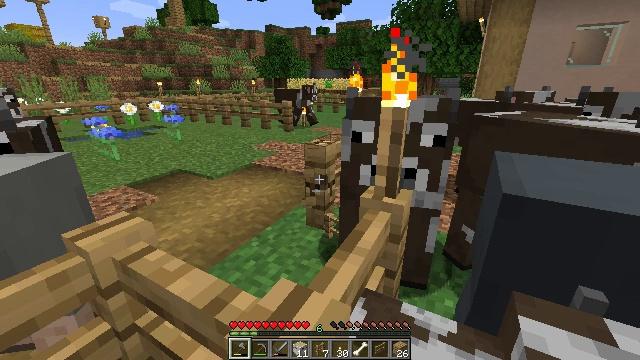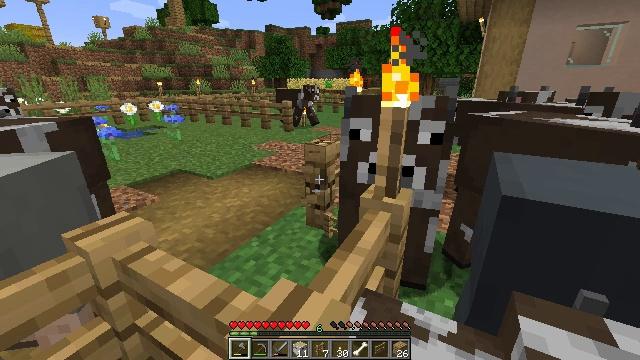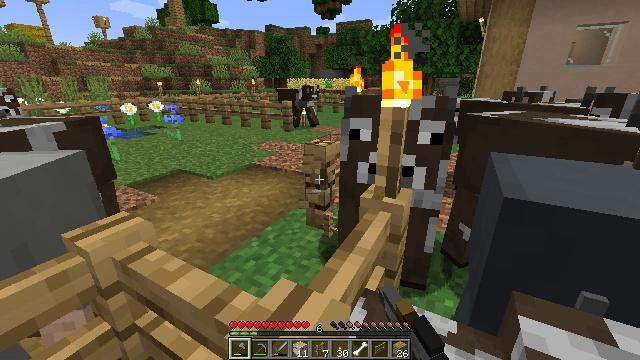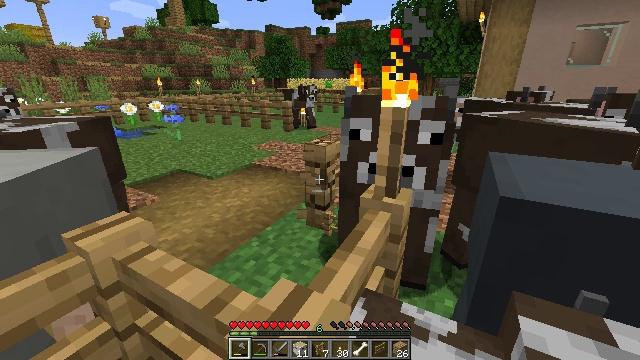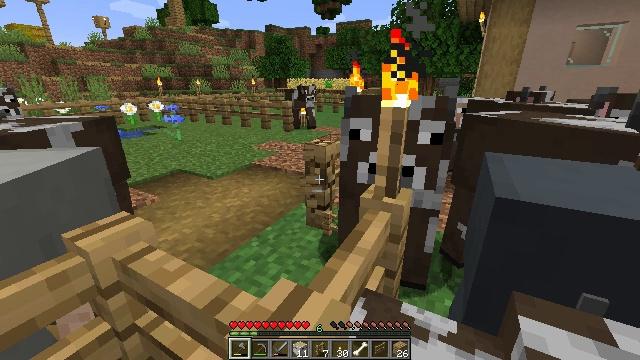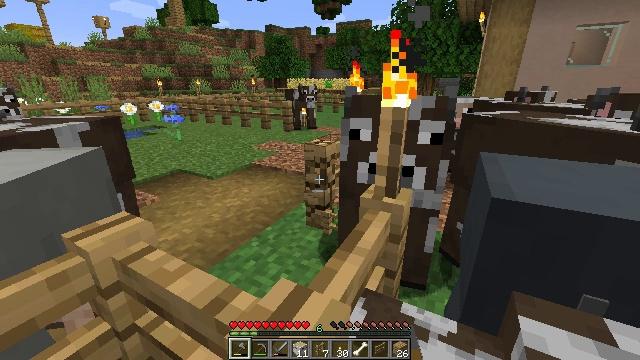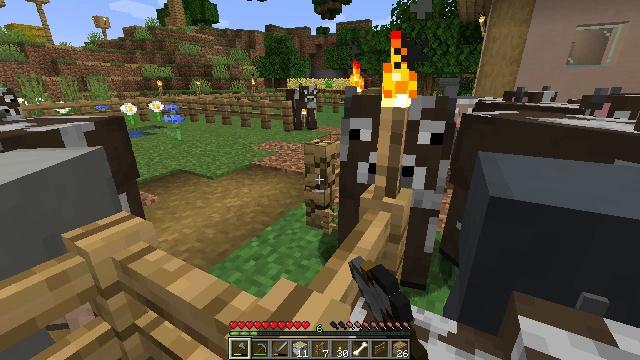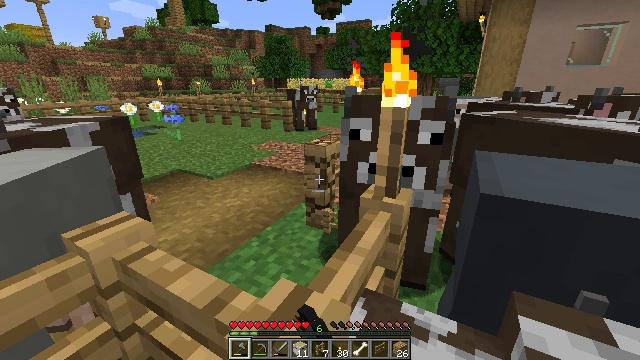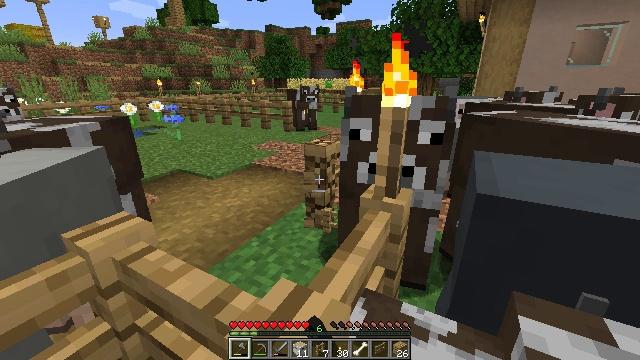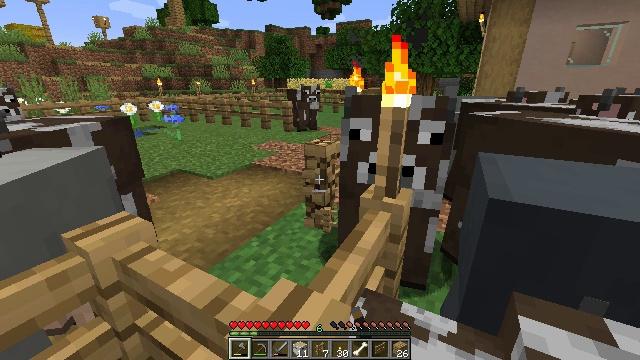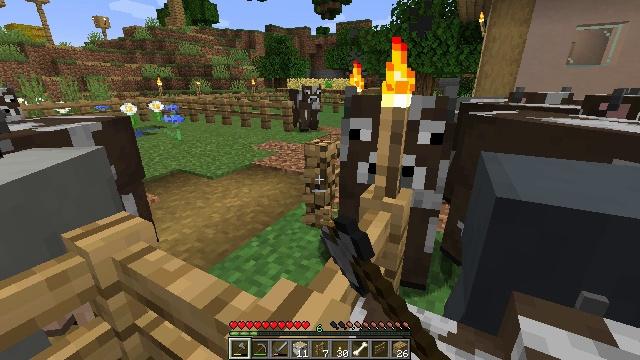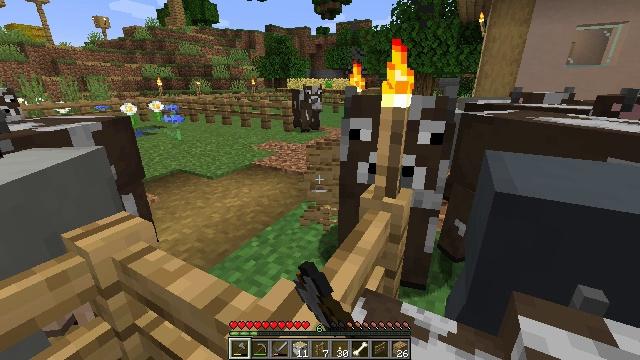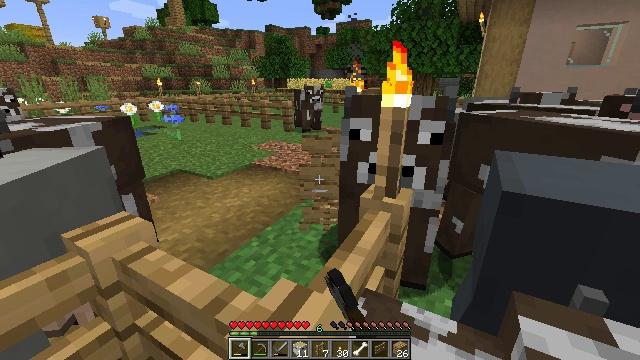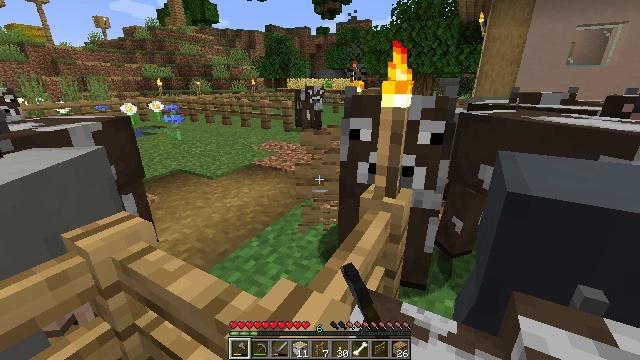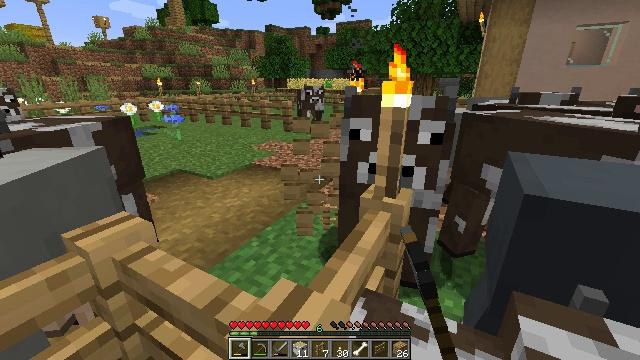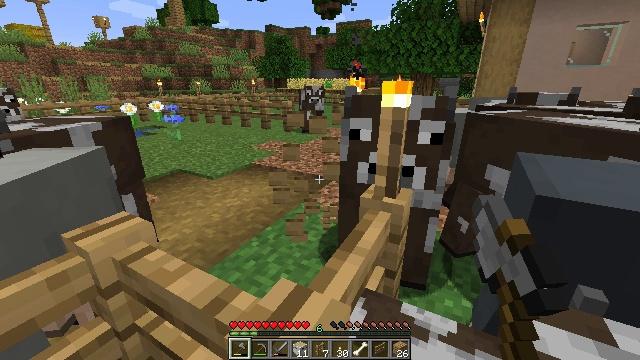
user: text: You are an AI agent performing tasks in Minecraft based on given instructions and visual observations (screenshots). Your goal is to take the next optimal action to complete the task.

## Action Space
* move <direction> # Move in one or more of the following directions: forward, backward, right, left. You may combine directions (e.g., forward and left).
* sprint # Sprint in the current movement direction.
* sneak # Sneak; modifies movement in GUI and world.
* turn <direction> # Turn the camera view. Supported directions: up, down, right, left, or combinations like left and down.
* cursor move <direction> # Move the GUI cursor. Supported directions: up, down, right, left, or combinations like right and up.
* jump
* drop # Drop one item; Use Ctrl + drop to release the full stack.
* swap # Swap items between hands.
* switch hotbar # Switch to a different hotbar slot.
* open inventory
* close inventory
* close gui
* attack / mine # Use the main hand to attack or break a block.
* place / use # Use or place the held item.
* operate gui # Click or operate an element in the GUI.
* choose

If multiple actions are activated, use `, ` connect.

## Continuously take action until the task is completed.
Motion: motion action
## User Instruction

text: Break down the oak fence.
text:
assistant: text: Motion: attack / mine
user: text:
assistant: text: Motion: attack / mine
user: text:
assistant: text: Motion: attack / mine
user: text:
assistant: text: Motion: attack / mine
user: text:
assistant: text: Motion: attack / mine
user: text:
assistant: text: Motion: attack / mine
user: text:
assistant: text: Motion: attack / mine
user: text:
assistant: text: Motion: attack / mine
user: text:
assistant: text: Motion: attack / mine
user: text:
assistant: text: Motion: attack / mine
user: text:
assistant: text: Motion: attack / mine
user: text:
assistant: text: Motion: attack / mine
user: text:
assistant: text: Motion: attack / mine
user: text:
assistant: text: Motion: attack / mine
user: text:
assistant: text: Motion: attack / mine
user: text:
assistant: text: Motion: attack / mine
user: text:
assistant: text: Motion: attack / mine
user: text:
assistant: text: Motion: attack / mine
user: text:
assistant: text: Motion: no_op
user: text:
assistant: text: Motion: no_op
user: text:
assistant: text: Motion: no_op
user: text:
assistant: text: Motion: no_op
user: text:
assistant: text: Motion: no_op
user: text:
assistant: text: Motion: no_op
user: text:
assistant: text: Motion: no_op
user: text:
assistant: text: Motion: turn right and down
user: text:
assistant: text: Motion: turn right and down
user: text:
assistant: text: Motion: turn right and down
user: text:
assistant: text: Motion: turn right and down
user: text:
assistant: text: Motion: turn right and down